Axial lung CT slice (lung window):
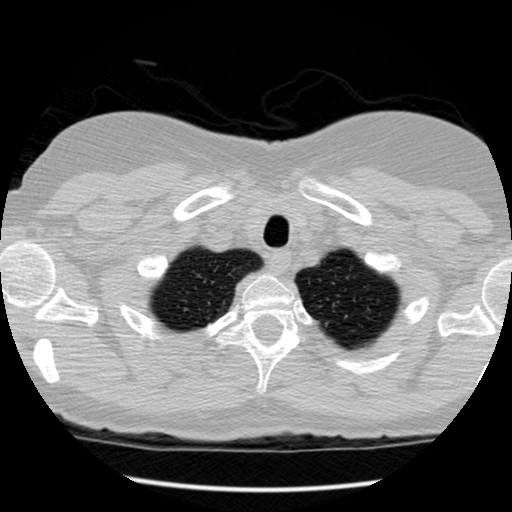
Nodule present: no